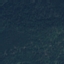
Label: Forest